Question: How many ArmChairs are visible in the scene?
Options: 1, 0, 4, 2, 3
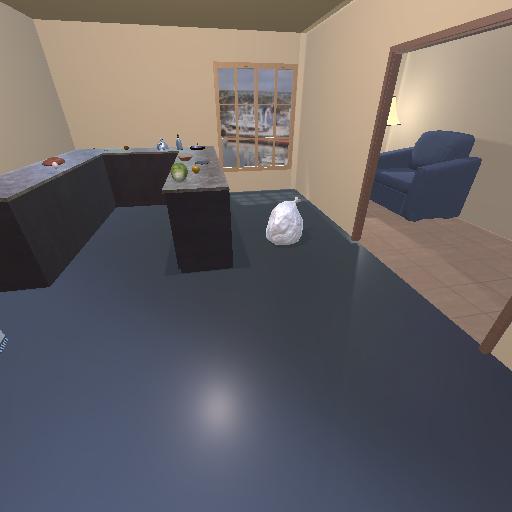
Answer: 1